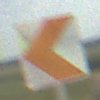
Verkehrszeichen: RichtungstafelnInKurvenKleinRechts
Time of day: MorningAfternoon
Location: Outdoor (Beach)
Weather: PartlyCloudy
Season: NotSpecified
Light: Natural